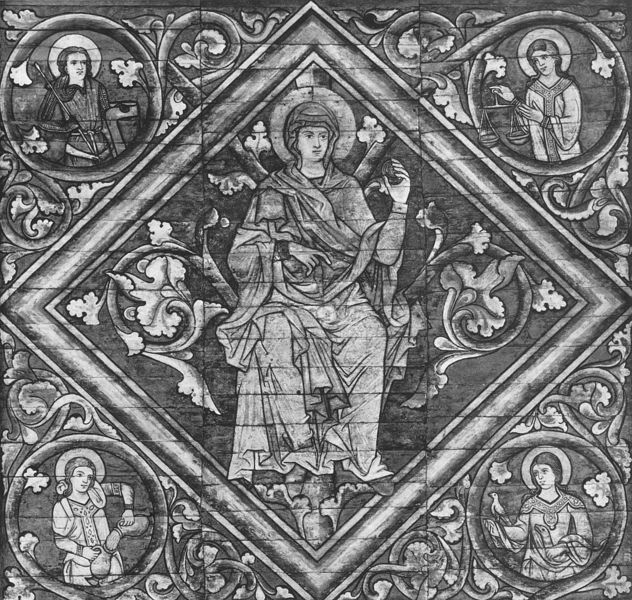
Titel: Deckenmalerei der ehem. Benediktiner-Abteikirche St. Michael
Standort: Hildesheim, St. Michael (EU - D - Nds)
Schlagwörter: blätter, mann, vogel, wasser, weiß, menschen, mädchen, sitzen, blume, blumen, fenster, frau, geste, grau, holz, kleid, schwarz, zeichnung, blüten, tuch, malerei, rahmen, taube, gewand, mantel, blatt, pflanzen, stock, krug, ranken, vase, magd, liebe, latten, figuren, weib, weiber, floral, ornamente, verzierung, stuck, bretter, bauer, schild, waage, wage, buch, medaillon, schwarzweiss, kreise, schlange, ritter, jagd, ranke, raute, gerechtigkeit, heiligenschein, krüge, christus, jesus, mittelalter, segen, heiliger, holztafel, adlige, heilige, maria, madonna, allegorien, biblisch, quadrat, viereck, kurg, wasserkrug, justitia, akanthus, kirchenfenster, aristokratie, oranment, schütten, einschenken, hielige, vierkant, rhombus, flowers, m,agd, wagschalen, schnörlkel